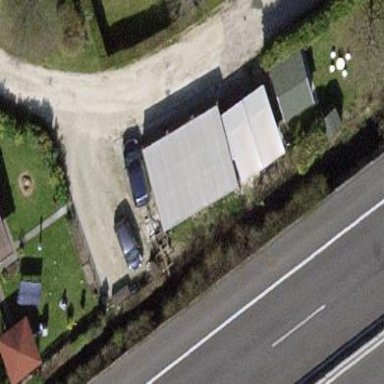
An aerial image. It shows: Garage.